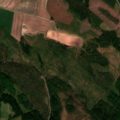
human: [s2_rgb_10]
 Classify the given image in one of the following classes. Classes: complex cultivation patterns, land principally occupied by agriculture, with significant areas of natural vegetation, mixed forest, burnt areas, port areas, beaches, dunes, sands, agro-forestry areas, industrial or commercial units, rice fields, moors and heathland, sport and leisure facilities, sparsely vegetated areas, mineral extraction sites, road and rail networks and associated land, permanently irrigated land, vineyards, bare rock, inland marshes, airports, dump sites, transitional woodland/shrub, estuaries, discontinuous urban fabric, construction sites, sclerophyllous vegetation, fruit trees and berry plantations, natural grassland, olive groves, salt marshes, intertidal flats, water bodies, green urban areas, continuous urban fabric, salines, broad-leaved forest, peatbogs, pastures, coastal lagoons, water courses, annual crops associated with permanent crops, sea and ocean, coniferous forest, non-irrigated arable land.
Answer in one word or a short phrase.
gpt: non-irrigated arable land, coniferous forest, mixed forest, transitional woodland/shrub